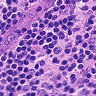
Metastatic tissue present: no